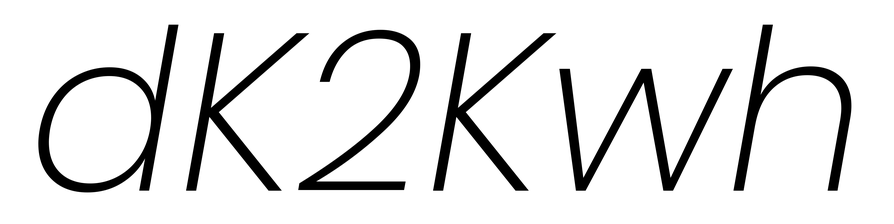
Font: Poppins-ExtraLightItalic